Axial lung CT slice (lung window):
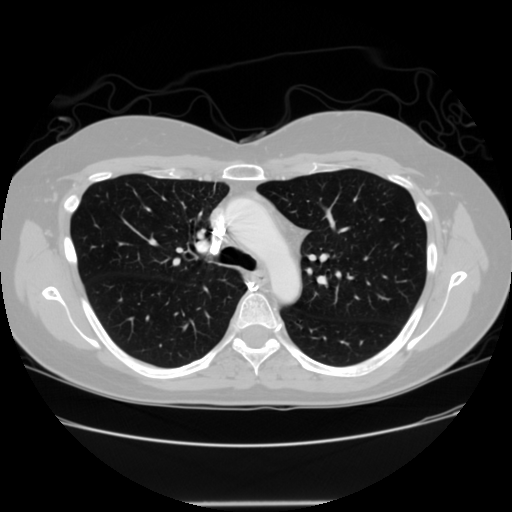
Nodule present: no